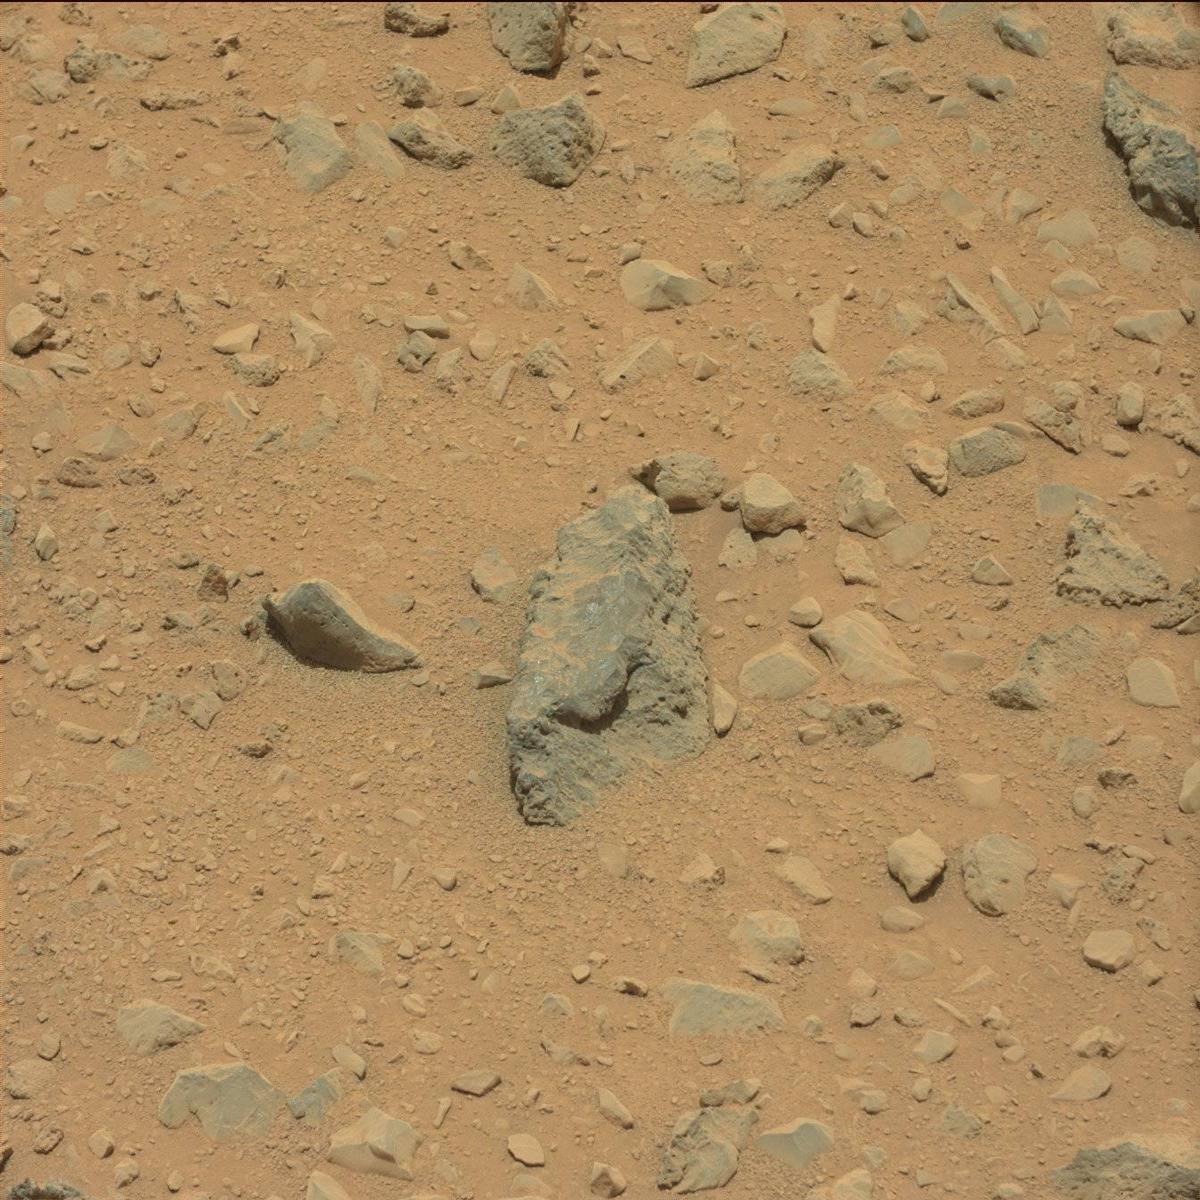
Terrain classes present: Bedrock, Rock, Sand / Soil